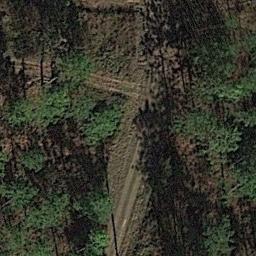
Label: forest